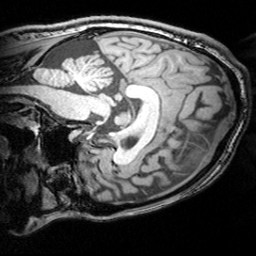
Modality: T1w
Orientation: sagittal
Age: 23
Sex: male
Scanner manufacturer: siemens
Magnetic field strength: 3 T
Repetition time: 1.81 s
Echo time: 0.00351 s